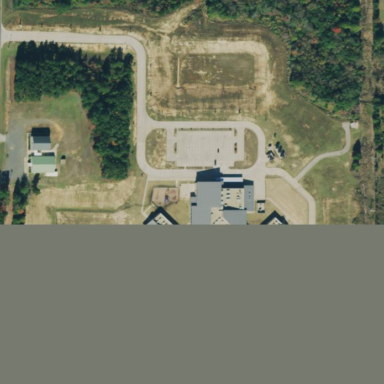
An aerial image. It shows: School.